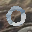
Label: 0